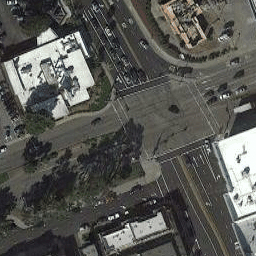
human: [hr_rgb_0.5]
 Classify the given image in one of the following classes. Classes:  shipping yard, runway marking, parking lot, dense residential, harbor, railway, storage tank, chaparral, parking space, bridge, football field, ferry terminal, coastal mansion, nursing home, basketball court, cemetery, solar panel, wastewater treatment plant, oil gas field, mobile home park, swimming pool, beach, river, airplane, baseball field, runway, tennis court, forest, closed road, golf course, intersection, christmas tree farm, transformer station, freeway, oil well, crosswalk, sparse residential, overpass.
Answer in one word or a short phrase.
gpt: intersection